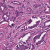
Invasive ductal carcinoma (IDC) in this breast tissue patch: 1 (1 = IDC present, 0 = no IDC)